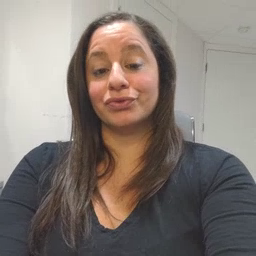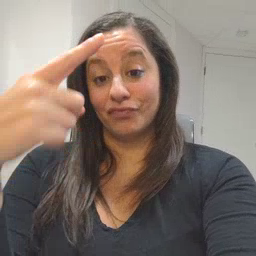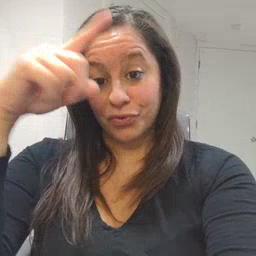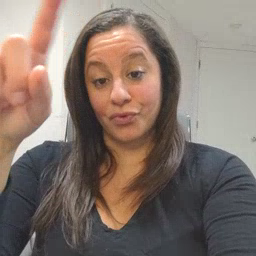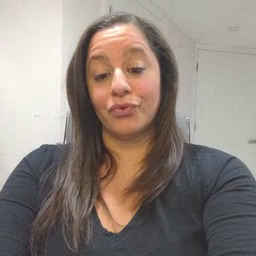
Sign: for